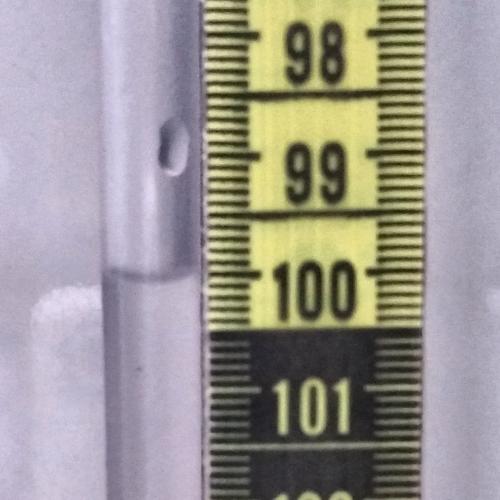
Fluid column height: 100.0 cm